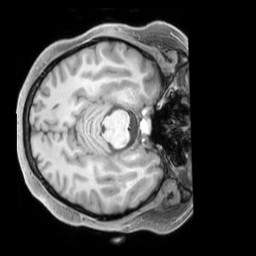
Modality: T1w
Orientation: axial
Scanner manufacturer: siemens
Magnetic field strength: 3 T
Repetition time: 2.3 s
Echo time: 0.00226 s